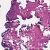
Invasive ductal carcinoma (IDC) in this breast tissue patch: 0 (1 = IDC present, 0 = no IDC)